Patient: sex F, age 41
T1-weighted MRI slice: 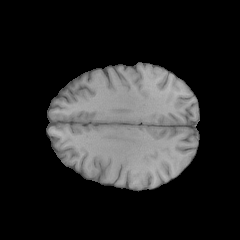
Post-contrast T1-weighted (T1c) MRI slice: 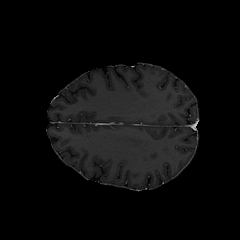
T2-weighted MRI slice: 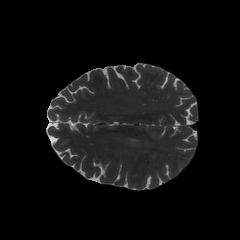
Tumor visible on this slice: yes
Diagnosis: Glioblastoma, IDH-wildtype
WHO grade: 4